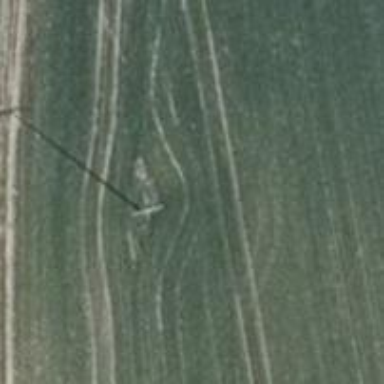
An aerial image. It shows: Power pole.